Field crop: maize
Growth stage: 2
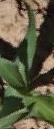
Species: maize